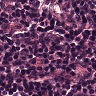
Metastatic tissue present: no